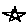
Label: star